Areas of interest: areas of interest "Meichang Service Service Area"
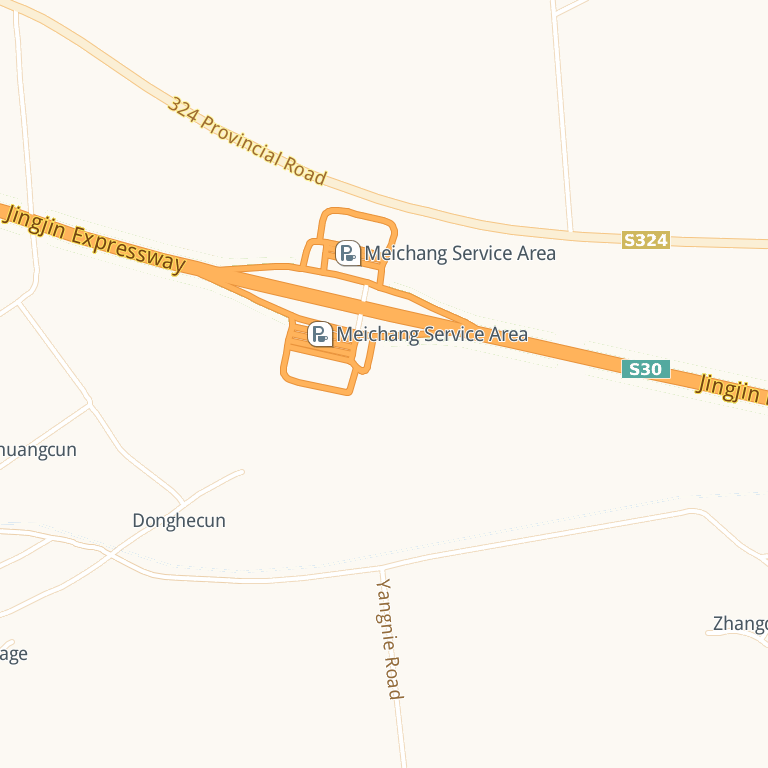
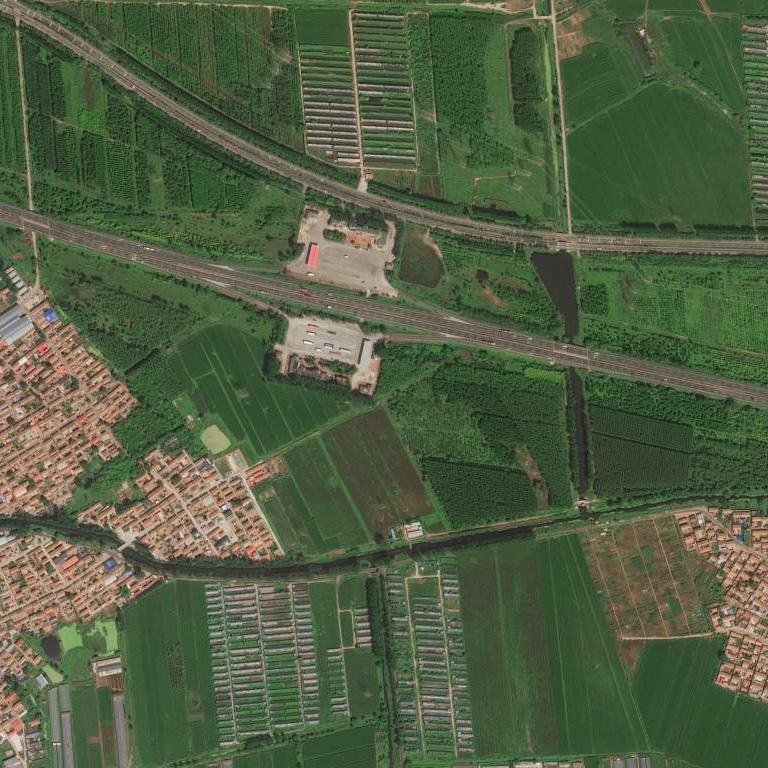